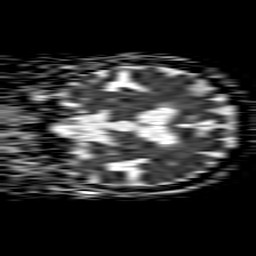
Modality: ADC
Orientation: coronal
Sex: female
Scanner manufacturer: philips
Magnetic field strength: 1.5 T
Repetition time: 4.6 s
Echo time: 0.08528 s